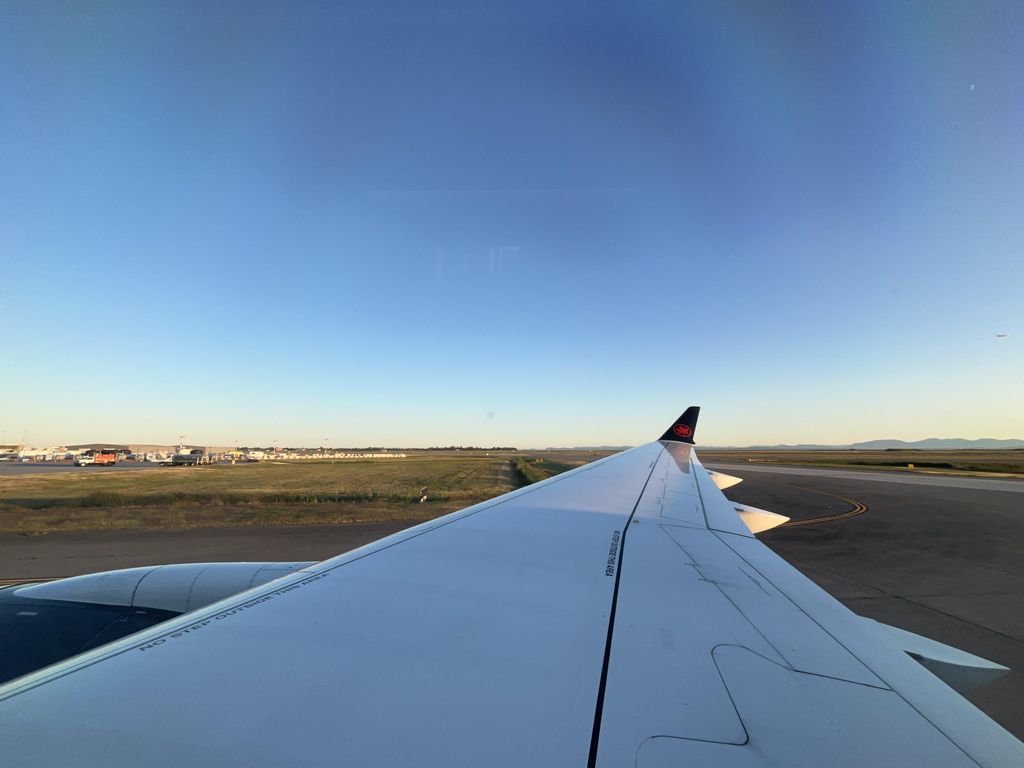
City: vancouver